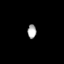
Tissue: skin
Cell type: Epithelial cells
Senescence score: 0.2872
Nuclear area (px): 120
Mean DAPI intensity: 169.492